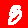
Digit: 8